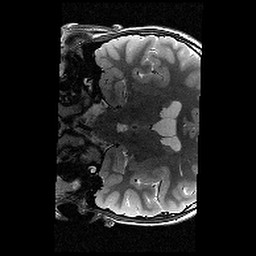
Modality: T2w
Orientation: coronal
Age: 11
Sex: male
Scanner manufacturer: siemens
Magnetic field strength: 3 T
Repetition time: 9.23 s
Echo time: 0.067 s